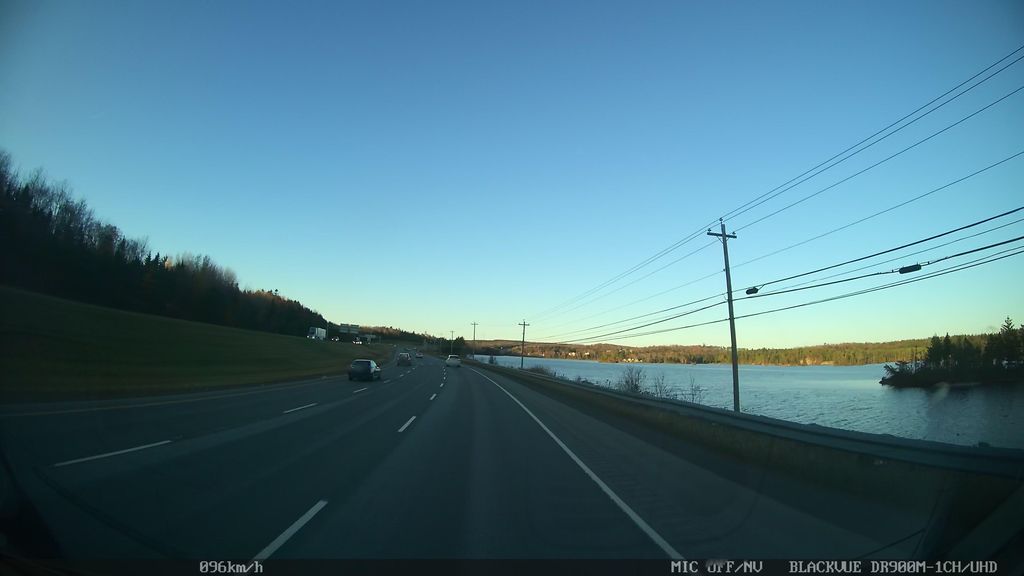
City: halifax